Chest X-ray:
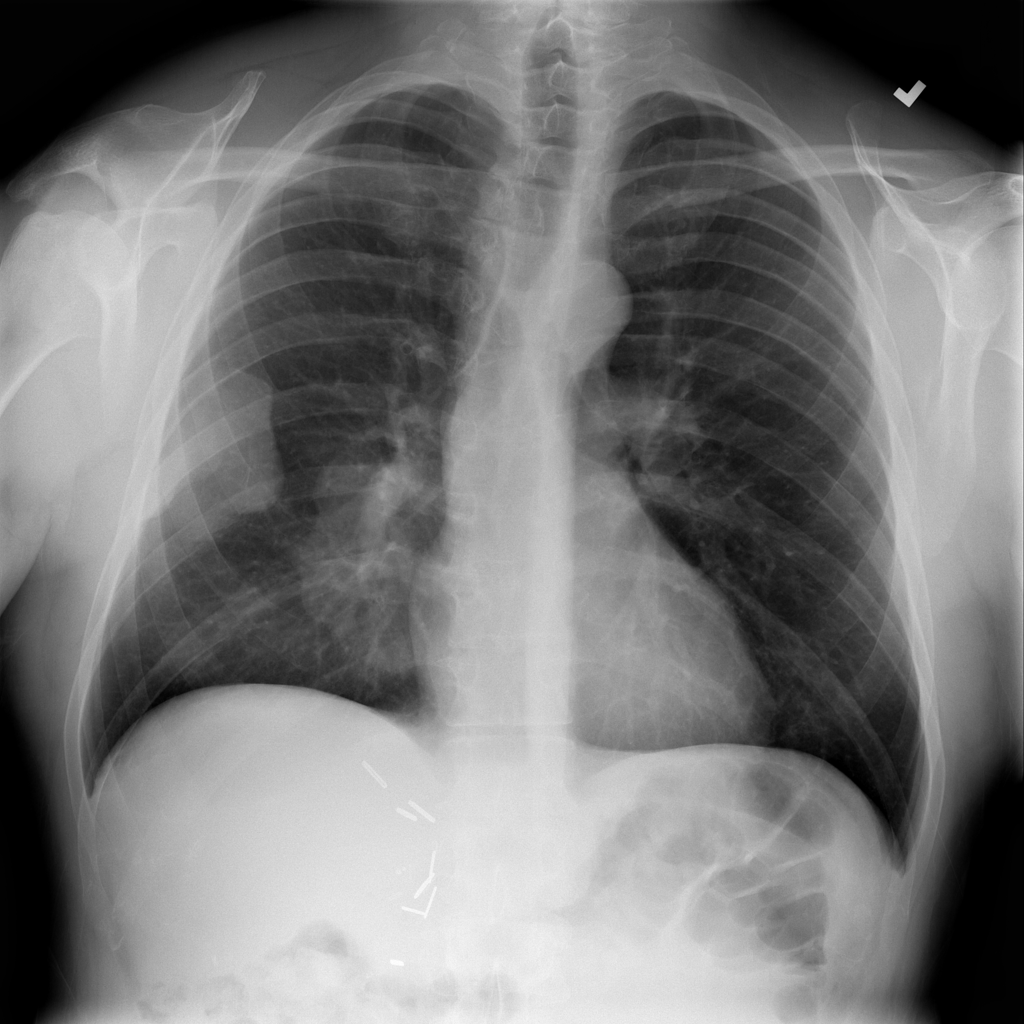
Findings: Mass
No abnormal finding: no